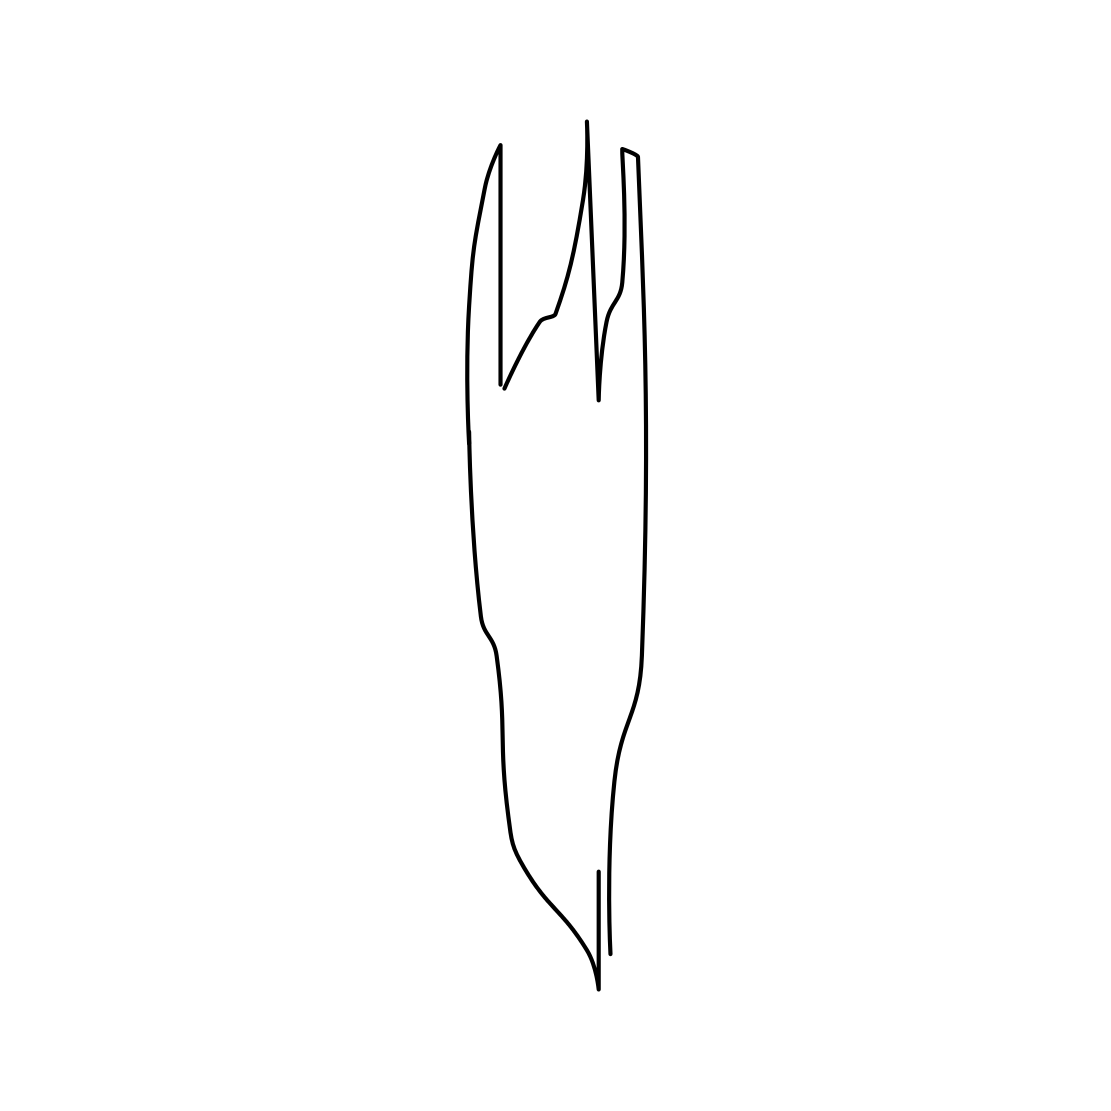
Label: fork